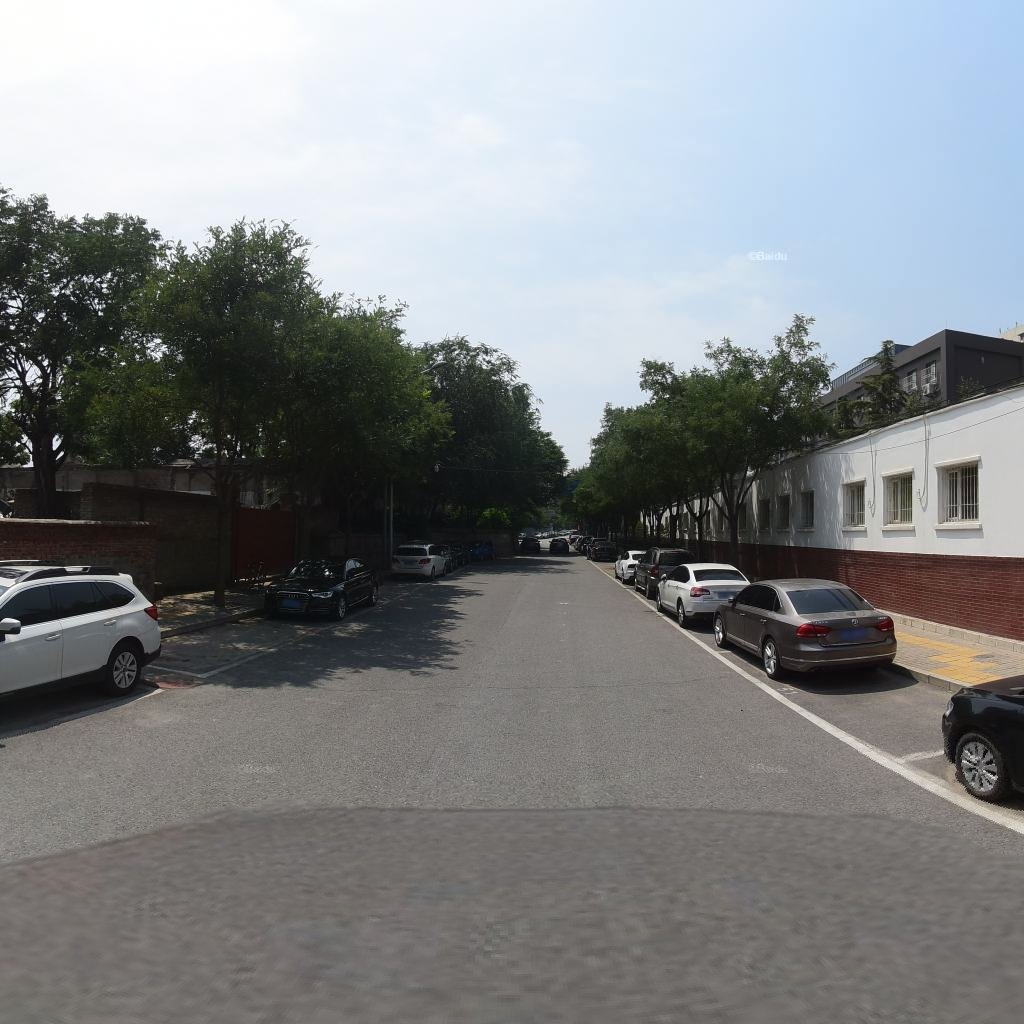
Region: Dongcheng
Road damage annotations: transverse crack, manhole cover